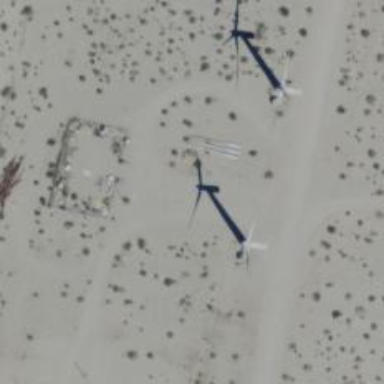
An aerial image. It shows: Wind generator powered by horizontal axis wind turbine.